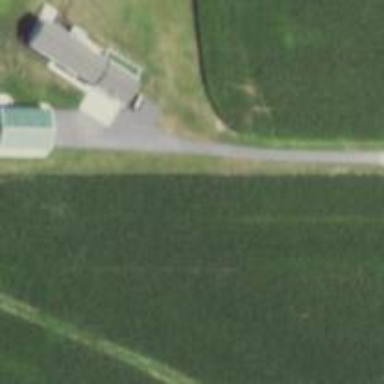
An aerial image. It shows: Driveway leading to service road.